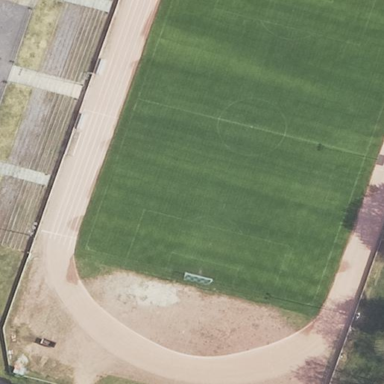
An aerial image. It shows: Stadium suitable for various sports and leisure activities.